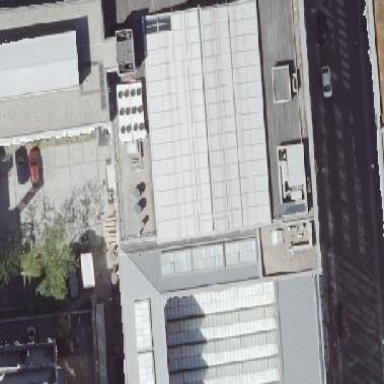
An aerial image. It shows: Close-up view of roof part of building.